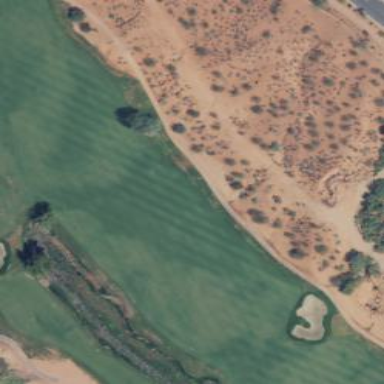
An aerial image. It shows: Grassy area designated as golf fairway.